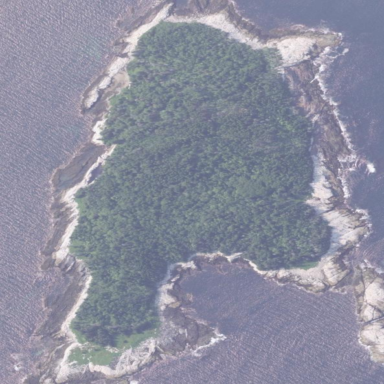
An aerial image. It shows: Islet along the natural coastline.